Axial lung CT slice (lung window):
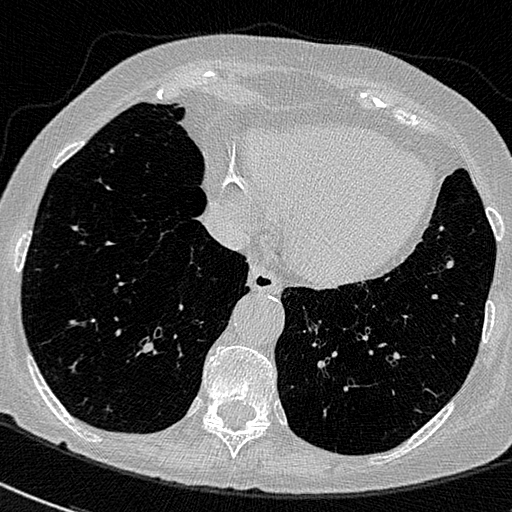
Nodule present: no